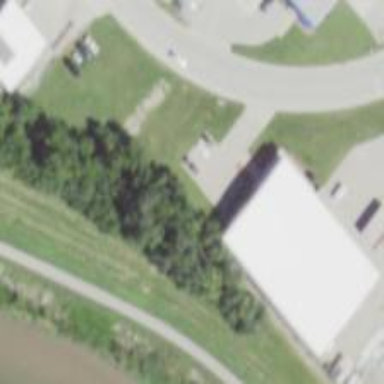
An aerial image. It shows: Warehouse used for trade activities.